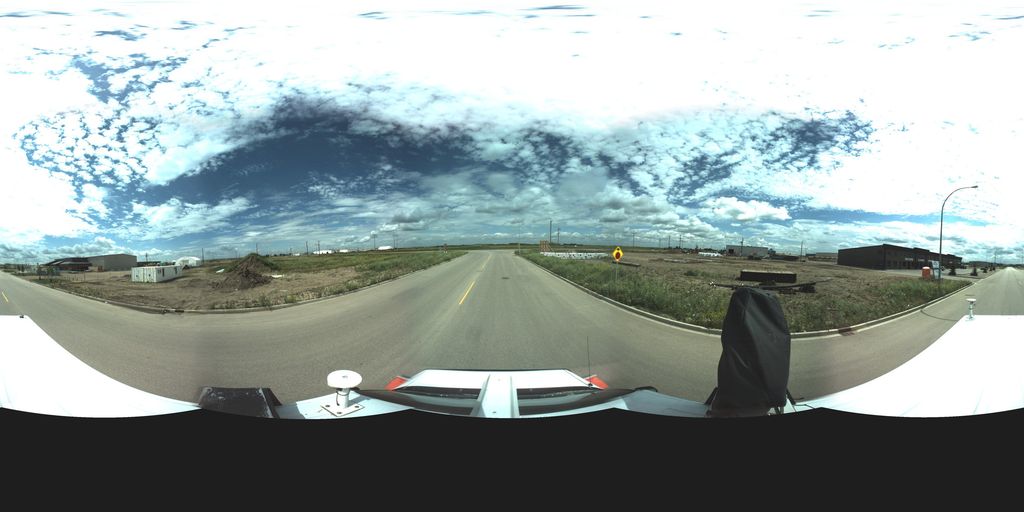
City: saskatoon